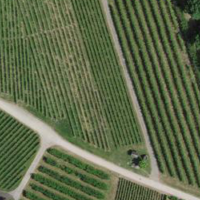
EUNIS habitat code: 40
Species observed at this site:
Lepidium draba